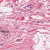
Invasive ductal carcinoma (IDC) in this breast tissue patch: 0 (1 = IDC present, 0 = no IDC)